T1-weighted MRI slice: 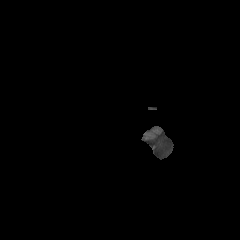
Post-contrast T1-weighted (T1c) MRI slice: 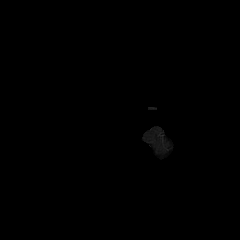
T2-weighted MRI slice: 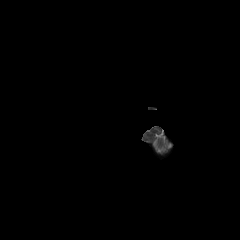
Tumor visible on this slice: no